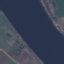
Land use / land cover: River